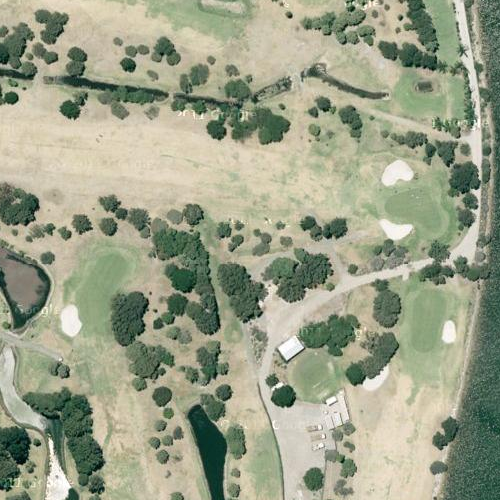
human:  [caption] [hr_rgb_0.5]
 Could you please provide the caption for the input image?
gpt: Some green bushes and white bunkers on the meadow while a road passed by .

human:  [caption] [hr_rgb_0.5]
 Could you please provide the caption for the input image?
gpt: A meadow with some green bushes and white bunkers on it while a road passed by .

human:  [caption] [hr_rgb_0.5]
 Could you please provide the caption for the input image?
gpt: A meadow with some green bushes and white bunkers while a road and some white buildings beside .

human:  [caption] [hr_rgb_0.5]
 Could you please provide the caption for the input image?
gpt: Some green bushes and white bunkers on the meadow while a narrow road some white buildings beside .

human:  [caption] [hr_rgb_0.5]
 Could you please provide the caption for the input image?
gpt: There is a meadow with some bushes and bunkers on it while a narrow road and some white buildings beside .